Field crop: tomato
Growth stage: 1
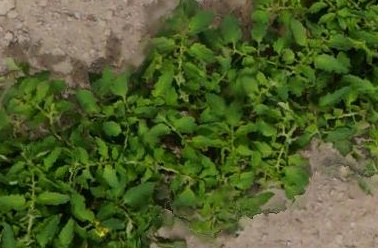
Species: tomato